Question: I want to have in my registration view a slide of images with pagination, so it'd look something like this (the first screen):

As you can see there, there's slide of images that you can swipe and also a pagination under the button. But I can't find really any useful material on how to do it.
Am I choosing the right widget? And how can I do this thing?
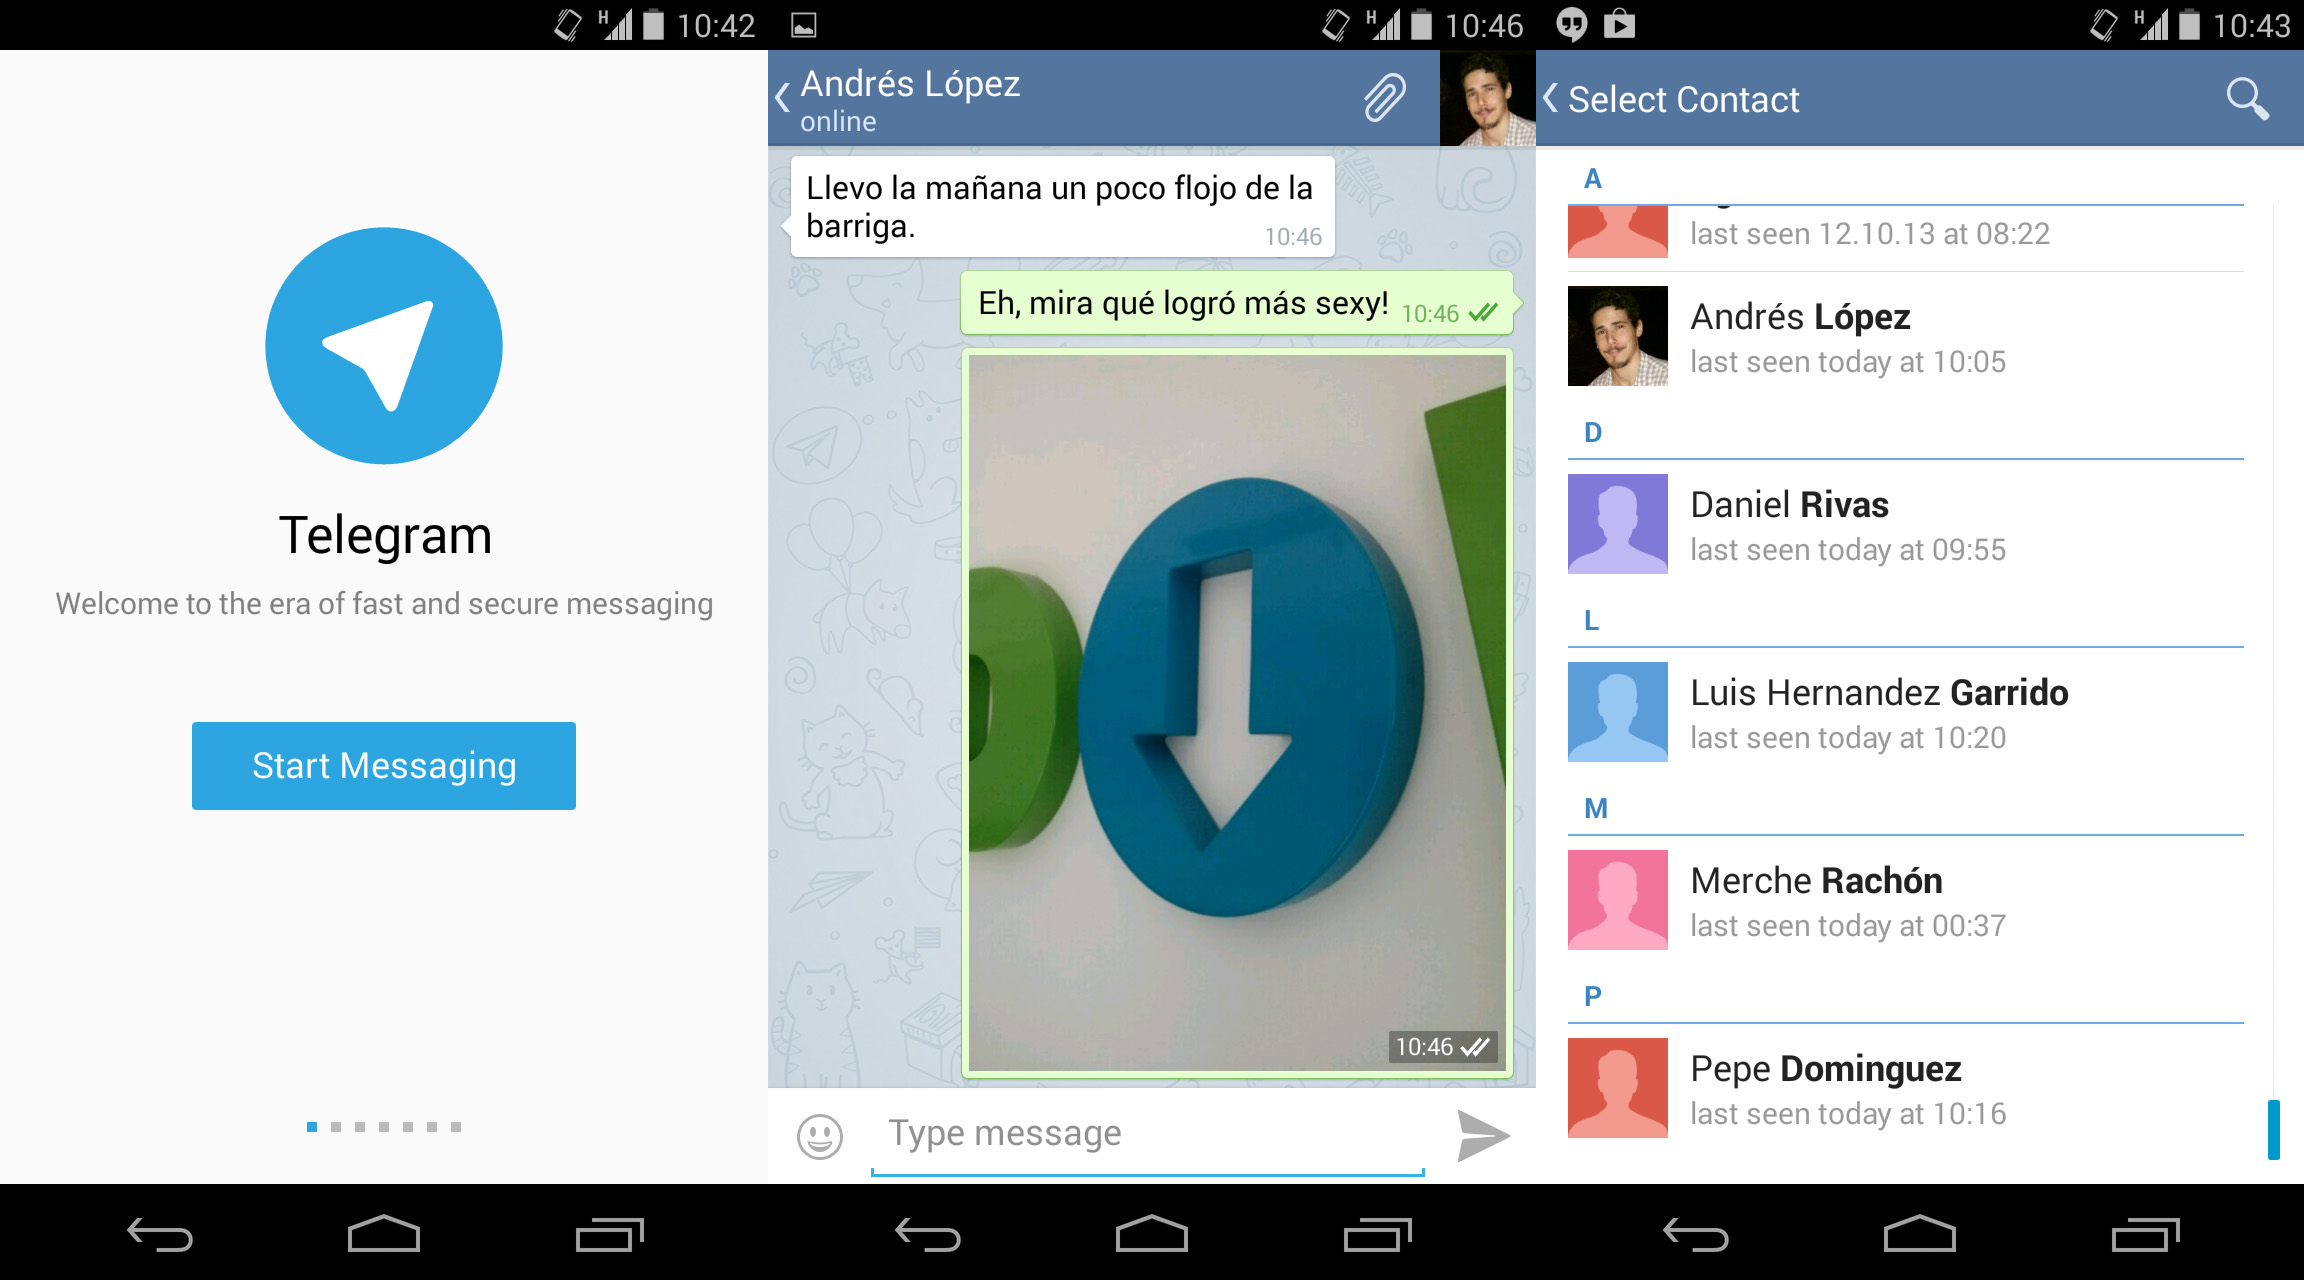
Answer: This is part of the official android API
<URL>